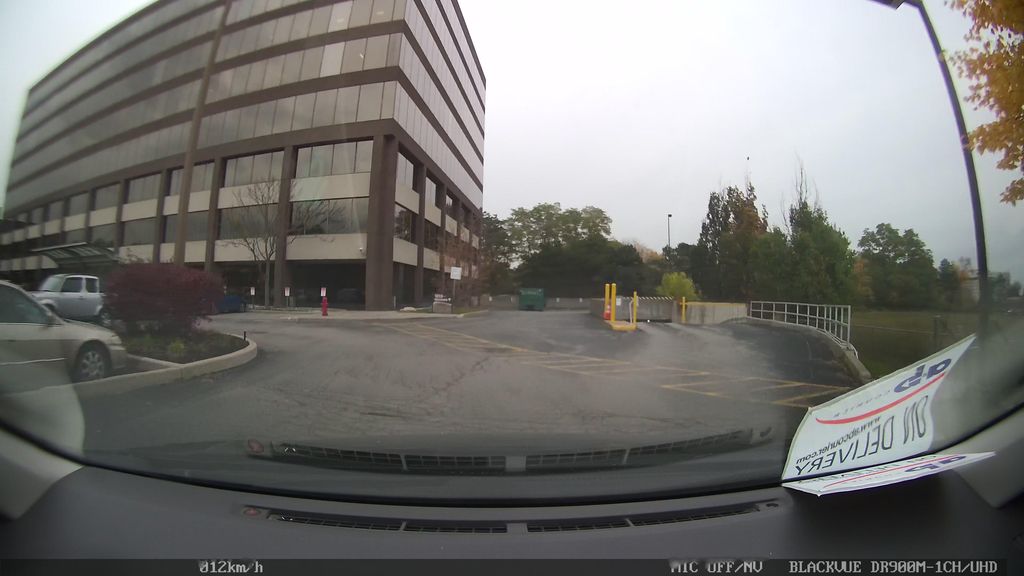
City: toronto